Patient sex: M
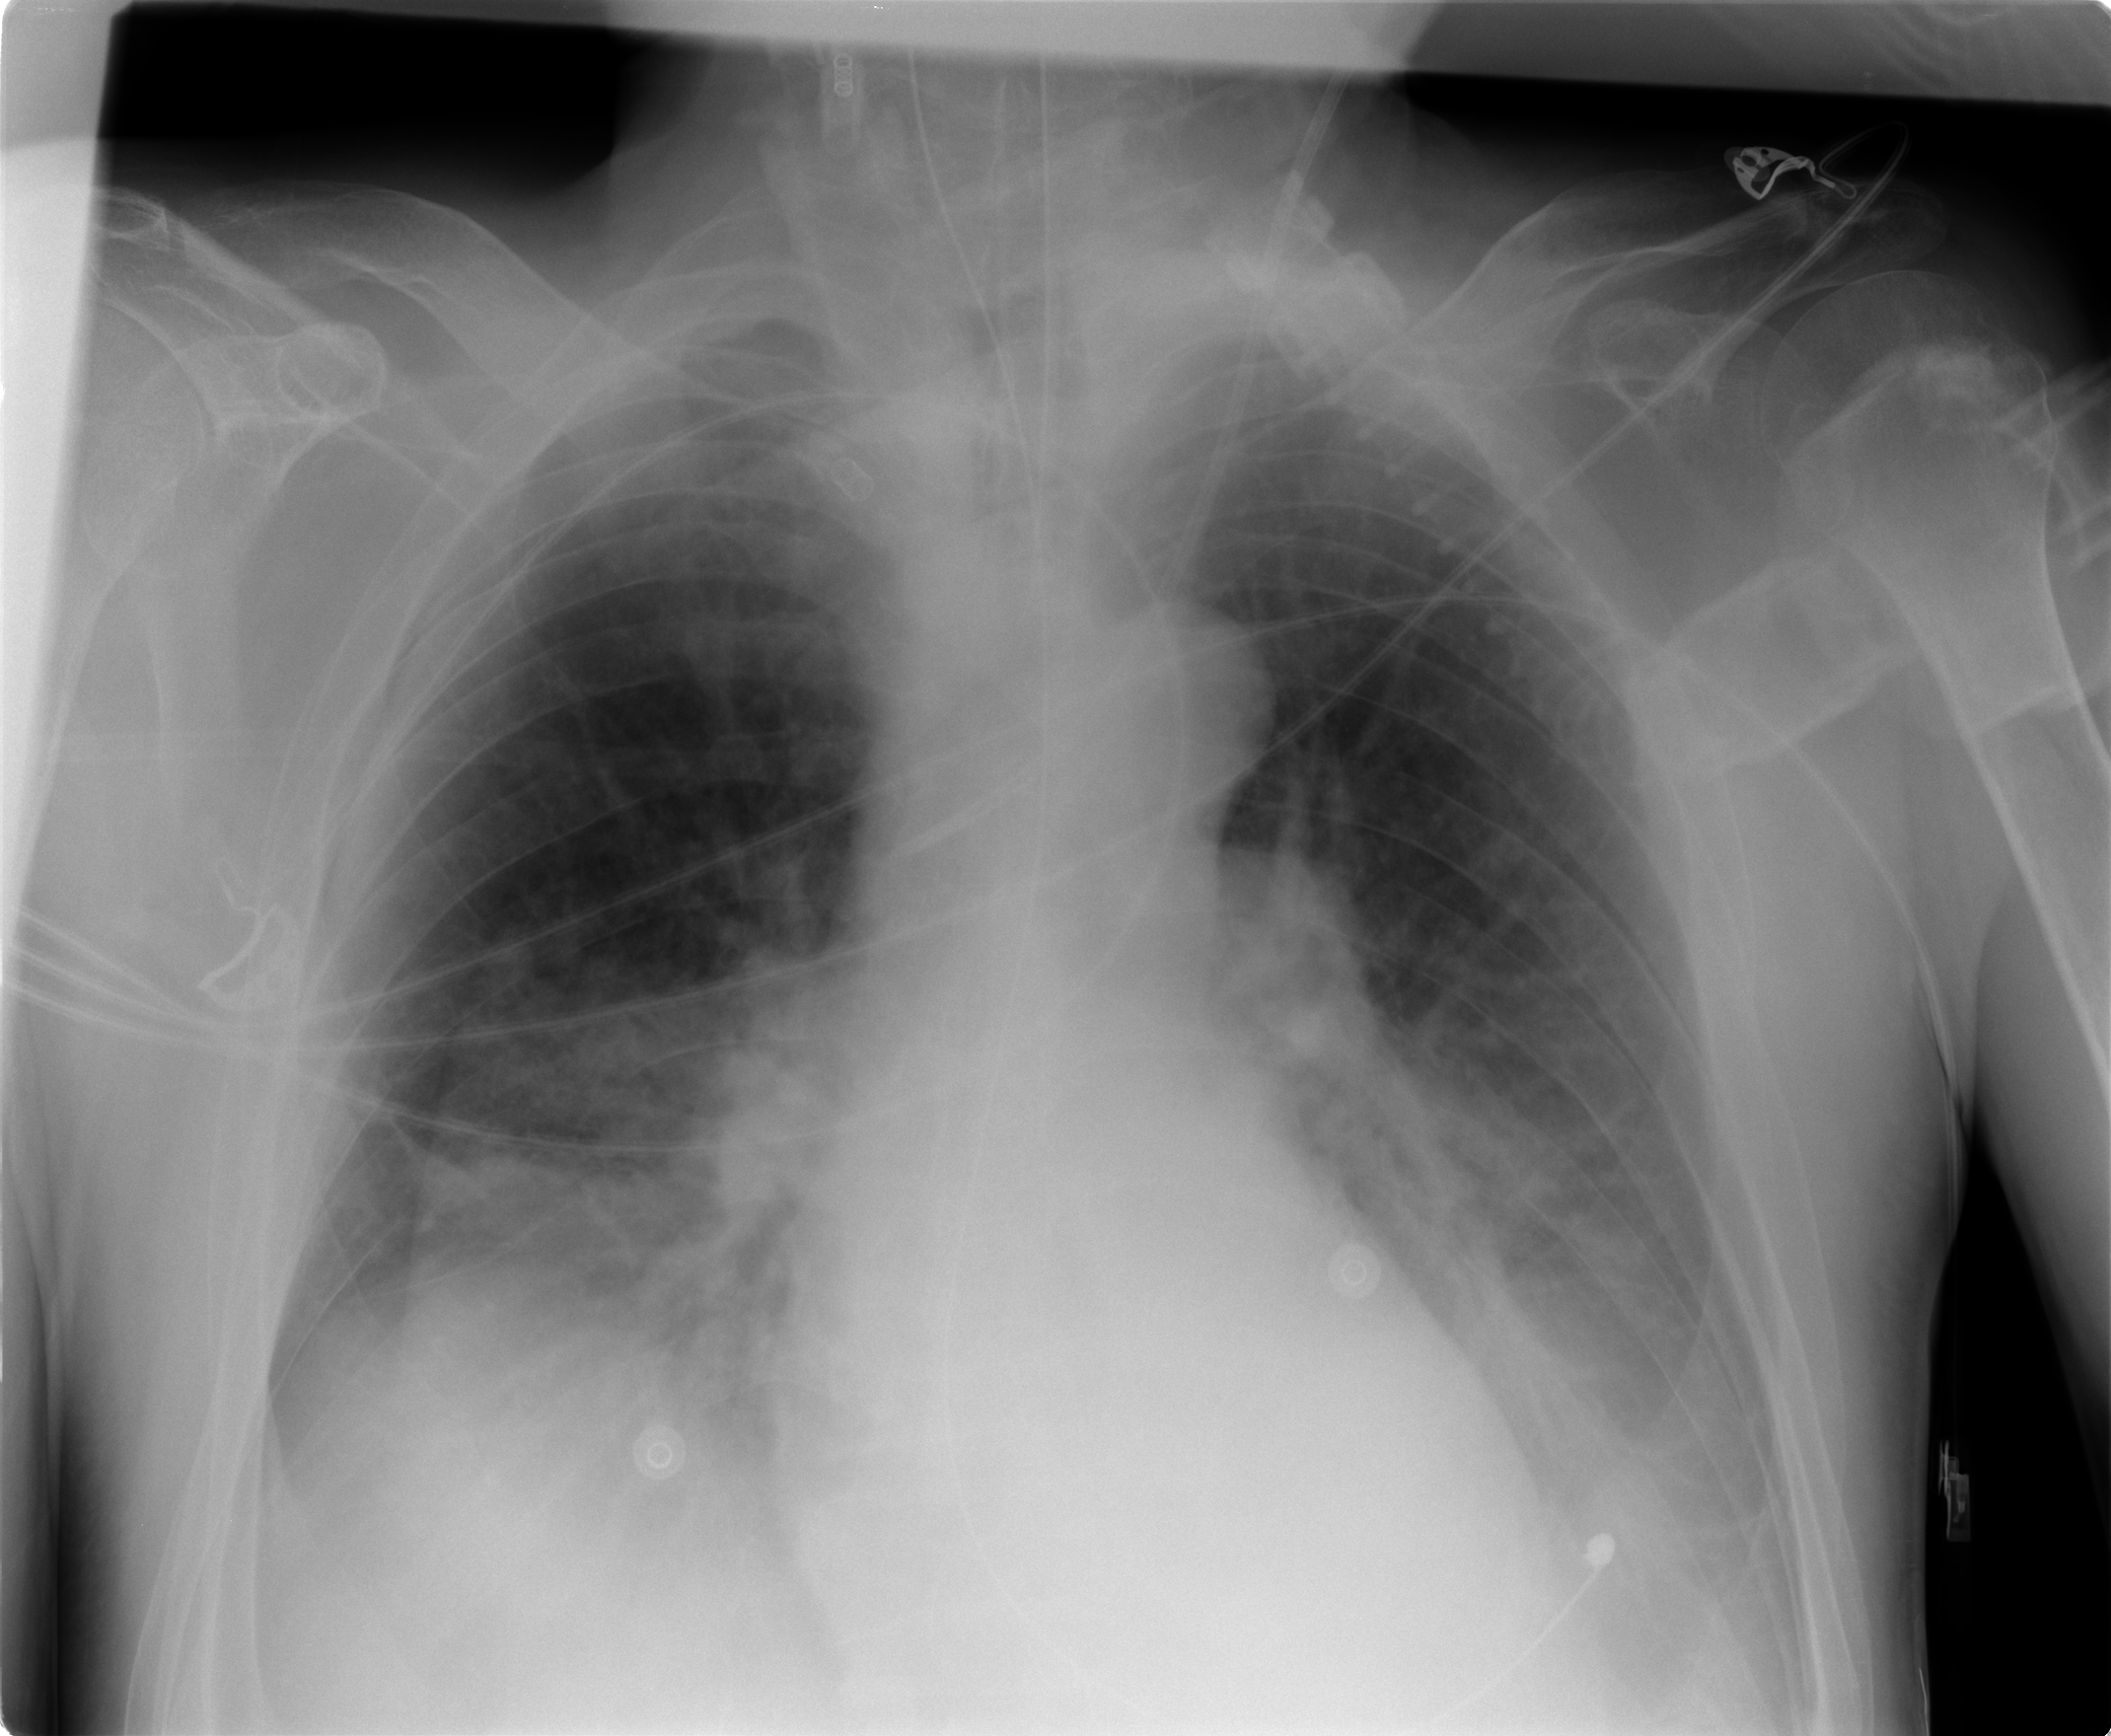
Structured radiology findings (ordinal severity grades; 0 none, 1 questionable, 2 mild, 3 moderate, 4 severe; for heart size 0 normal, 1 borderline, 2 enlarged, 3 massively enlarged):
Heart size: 0
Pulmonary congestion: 2
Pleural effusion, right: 1
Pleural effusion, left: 1
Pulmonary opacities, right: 2
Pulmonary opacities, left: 0
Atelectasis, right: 2
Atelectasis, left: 2